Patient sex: F
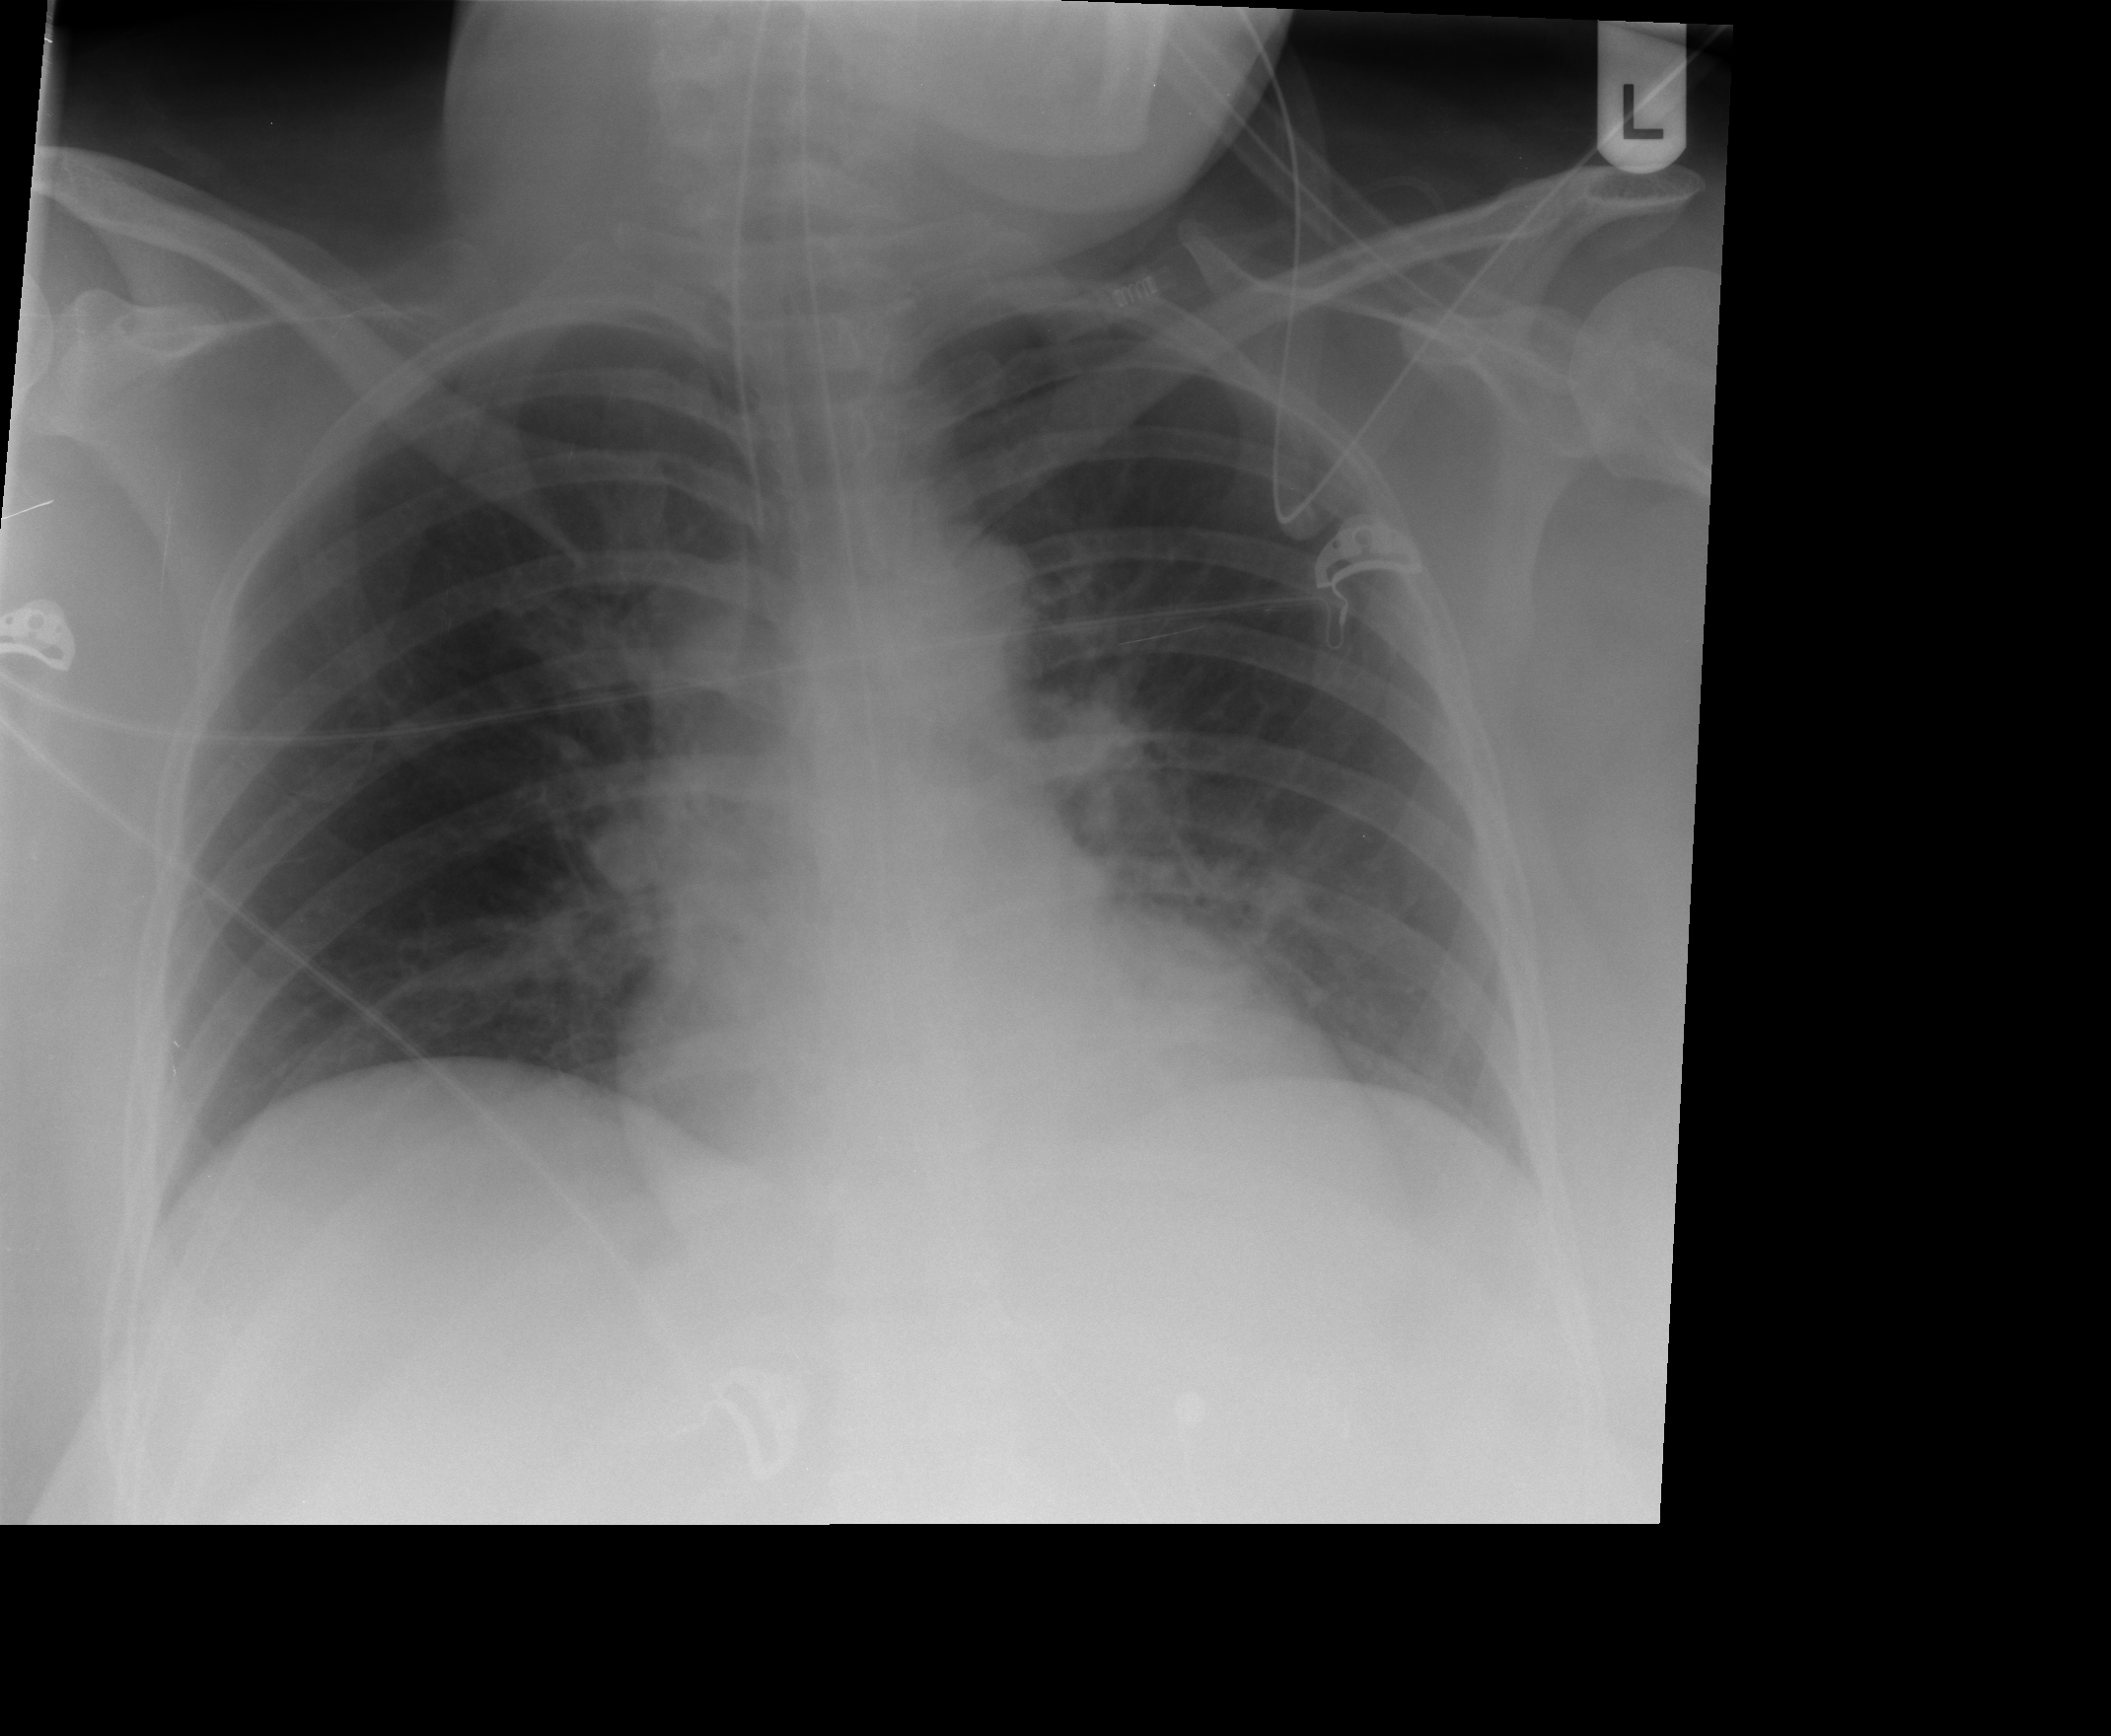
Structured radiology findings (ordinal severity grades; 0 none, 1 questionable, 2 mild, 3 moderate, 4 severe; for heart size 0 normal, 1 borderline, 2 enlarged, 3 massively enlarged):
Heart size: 0
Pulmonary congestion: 1
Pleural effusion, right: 0
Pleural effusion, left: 0
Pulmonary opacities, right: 0
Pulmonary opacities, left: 1
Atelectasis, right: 1
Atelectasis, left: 1